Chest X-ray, AP view. Patient: 7 years old, sex M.
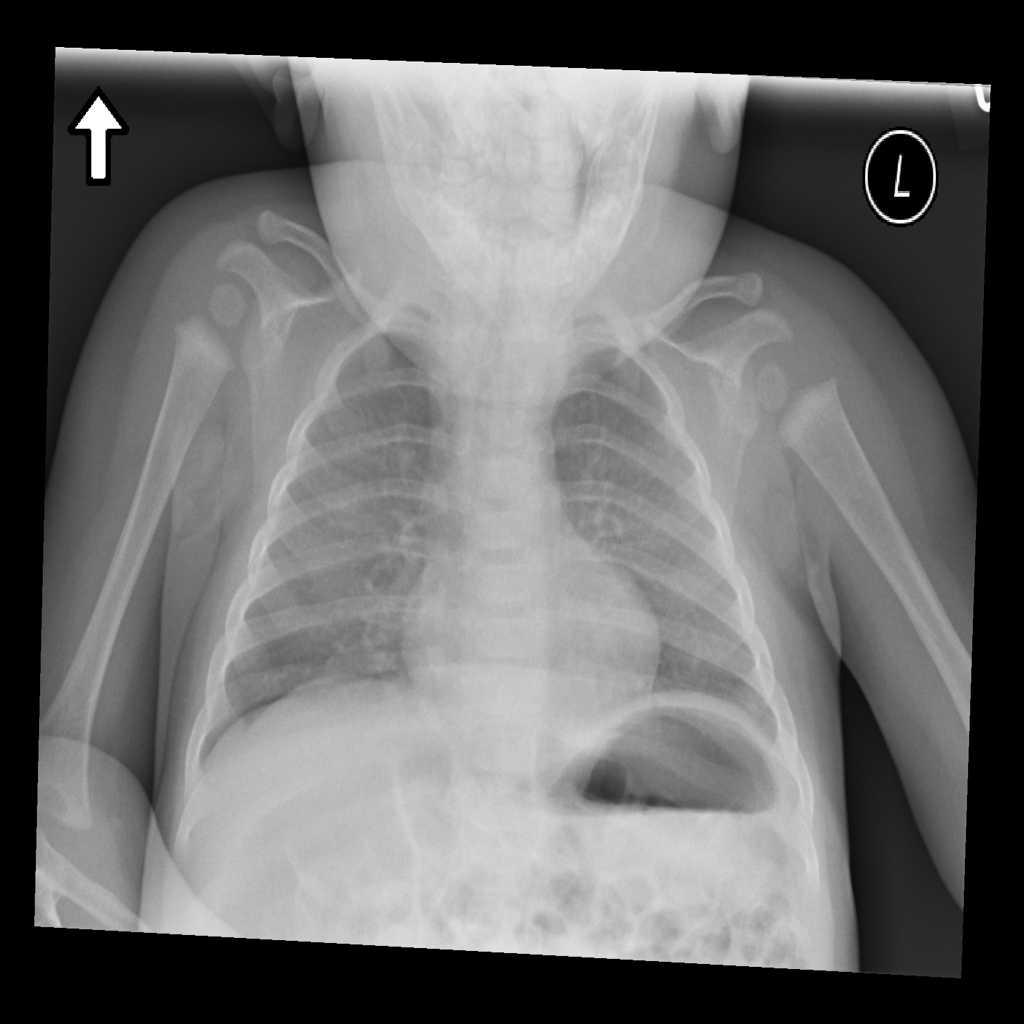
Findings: No Finding